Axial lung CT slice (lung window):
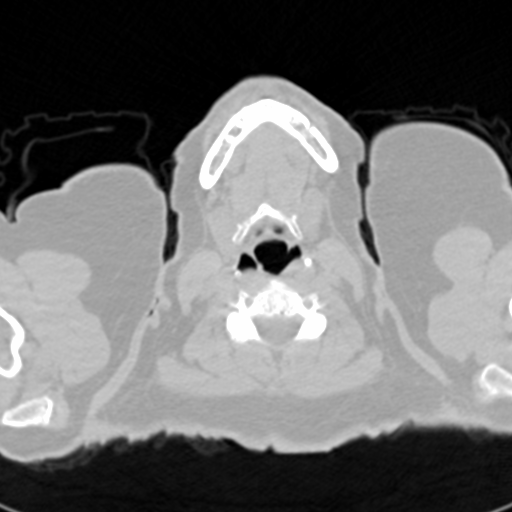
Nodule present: no